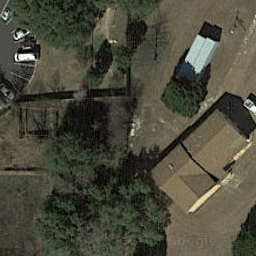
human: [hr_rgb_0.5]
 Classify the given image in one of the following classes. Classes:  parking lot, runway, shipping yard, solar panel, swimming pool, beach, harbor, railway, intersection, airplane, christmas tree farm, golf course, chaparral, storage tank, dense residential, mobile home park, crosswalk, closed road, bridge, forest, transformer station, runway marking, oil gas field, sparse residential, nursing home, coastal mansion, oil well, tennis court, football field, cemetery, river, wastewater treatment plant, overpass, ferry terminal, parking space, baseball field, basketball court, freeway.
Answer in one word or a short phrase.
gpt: sparse residential